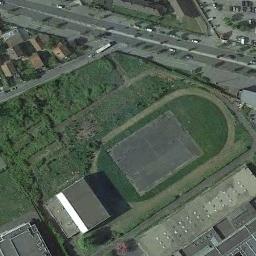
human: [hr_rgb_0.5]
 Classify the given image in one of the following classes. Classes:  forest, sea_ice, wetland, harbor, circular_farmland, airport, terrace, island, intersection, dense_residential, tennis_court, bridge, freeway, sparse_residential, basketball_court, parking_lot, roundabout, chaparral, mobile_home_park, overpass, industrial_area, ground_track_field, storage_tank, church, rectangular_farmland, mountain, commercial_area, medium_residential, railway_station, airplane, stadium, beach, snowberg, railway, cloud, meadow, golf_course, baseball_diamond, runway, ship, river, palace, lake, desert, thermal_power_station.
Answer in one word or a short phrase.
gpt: ground_track_field